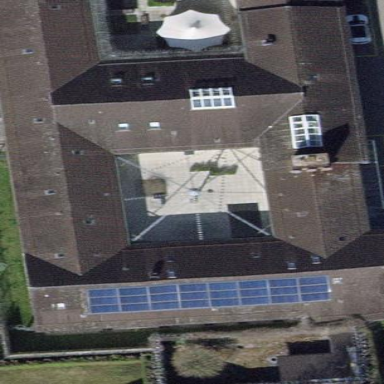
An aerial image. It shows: Prison.